Field crop: maize
Growth stage: 1
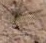
Species: salsola